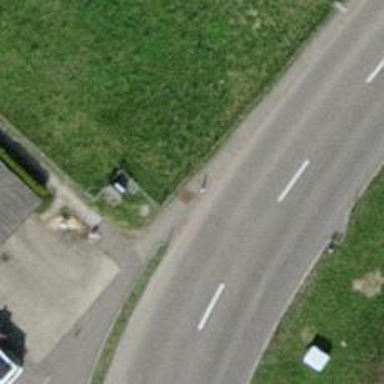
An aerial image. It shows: Paved footway.